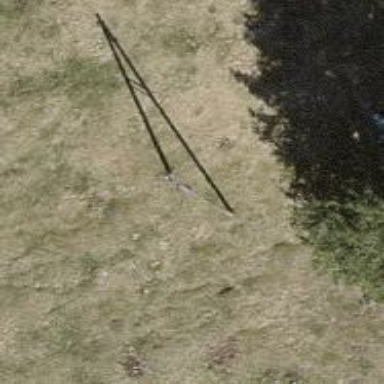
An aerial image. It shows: Power pole.